Question: i want an example of put_via_redirect
my code
'''
describe "PUT /authors/1" do
it "will update author with id 1" do
put_via_redirect( author_path(Author.find(1)), {:author => { name: "tim"}} )
expect(response.body).to include("Tim")
end
# ....
end
'''
Active_record not found error

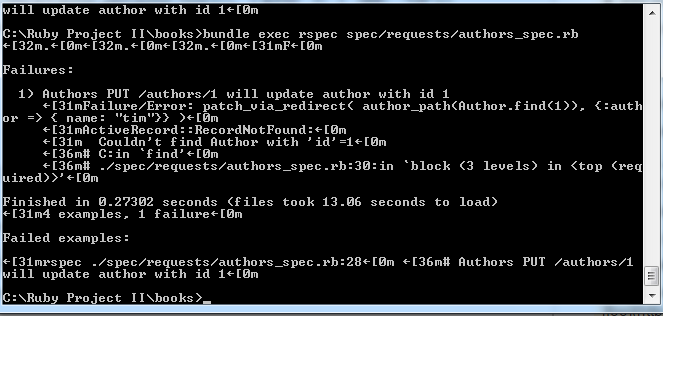
Answer: Your 'authors' table is empty. Try populating a sample record before checking the response.
'''
Author.create(id: 1, name: 'Tim')
'''